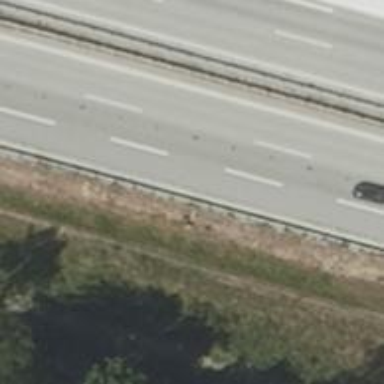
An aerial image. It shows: View of motorway.